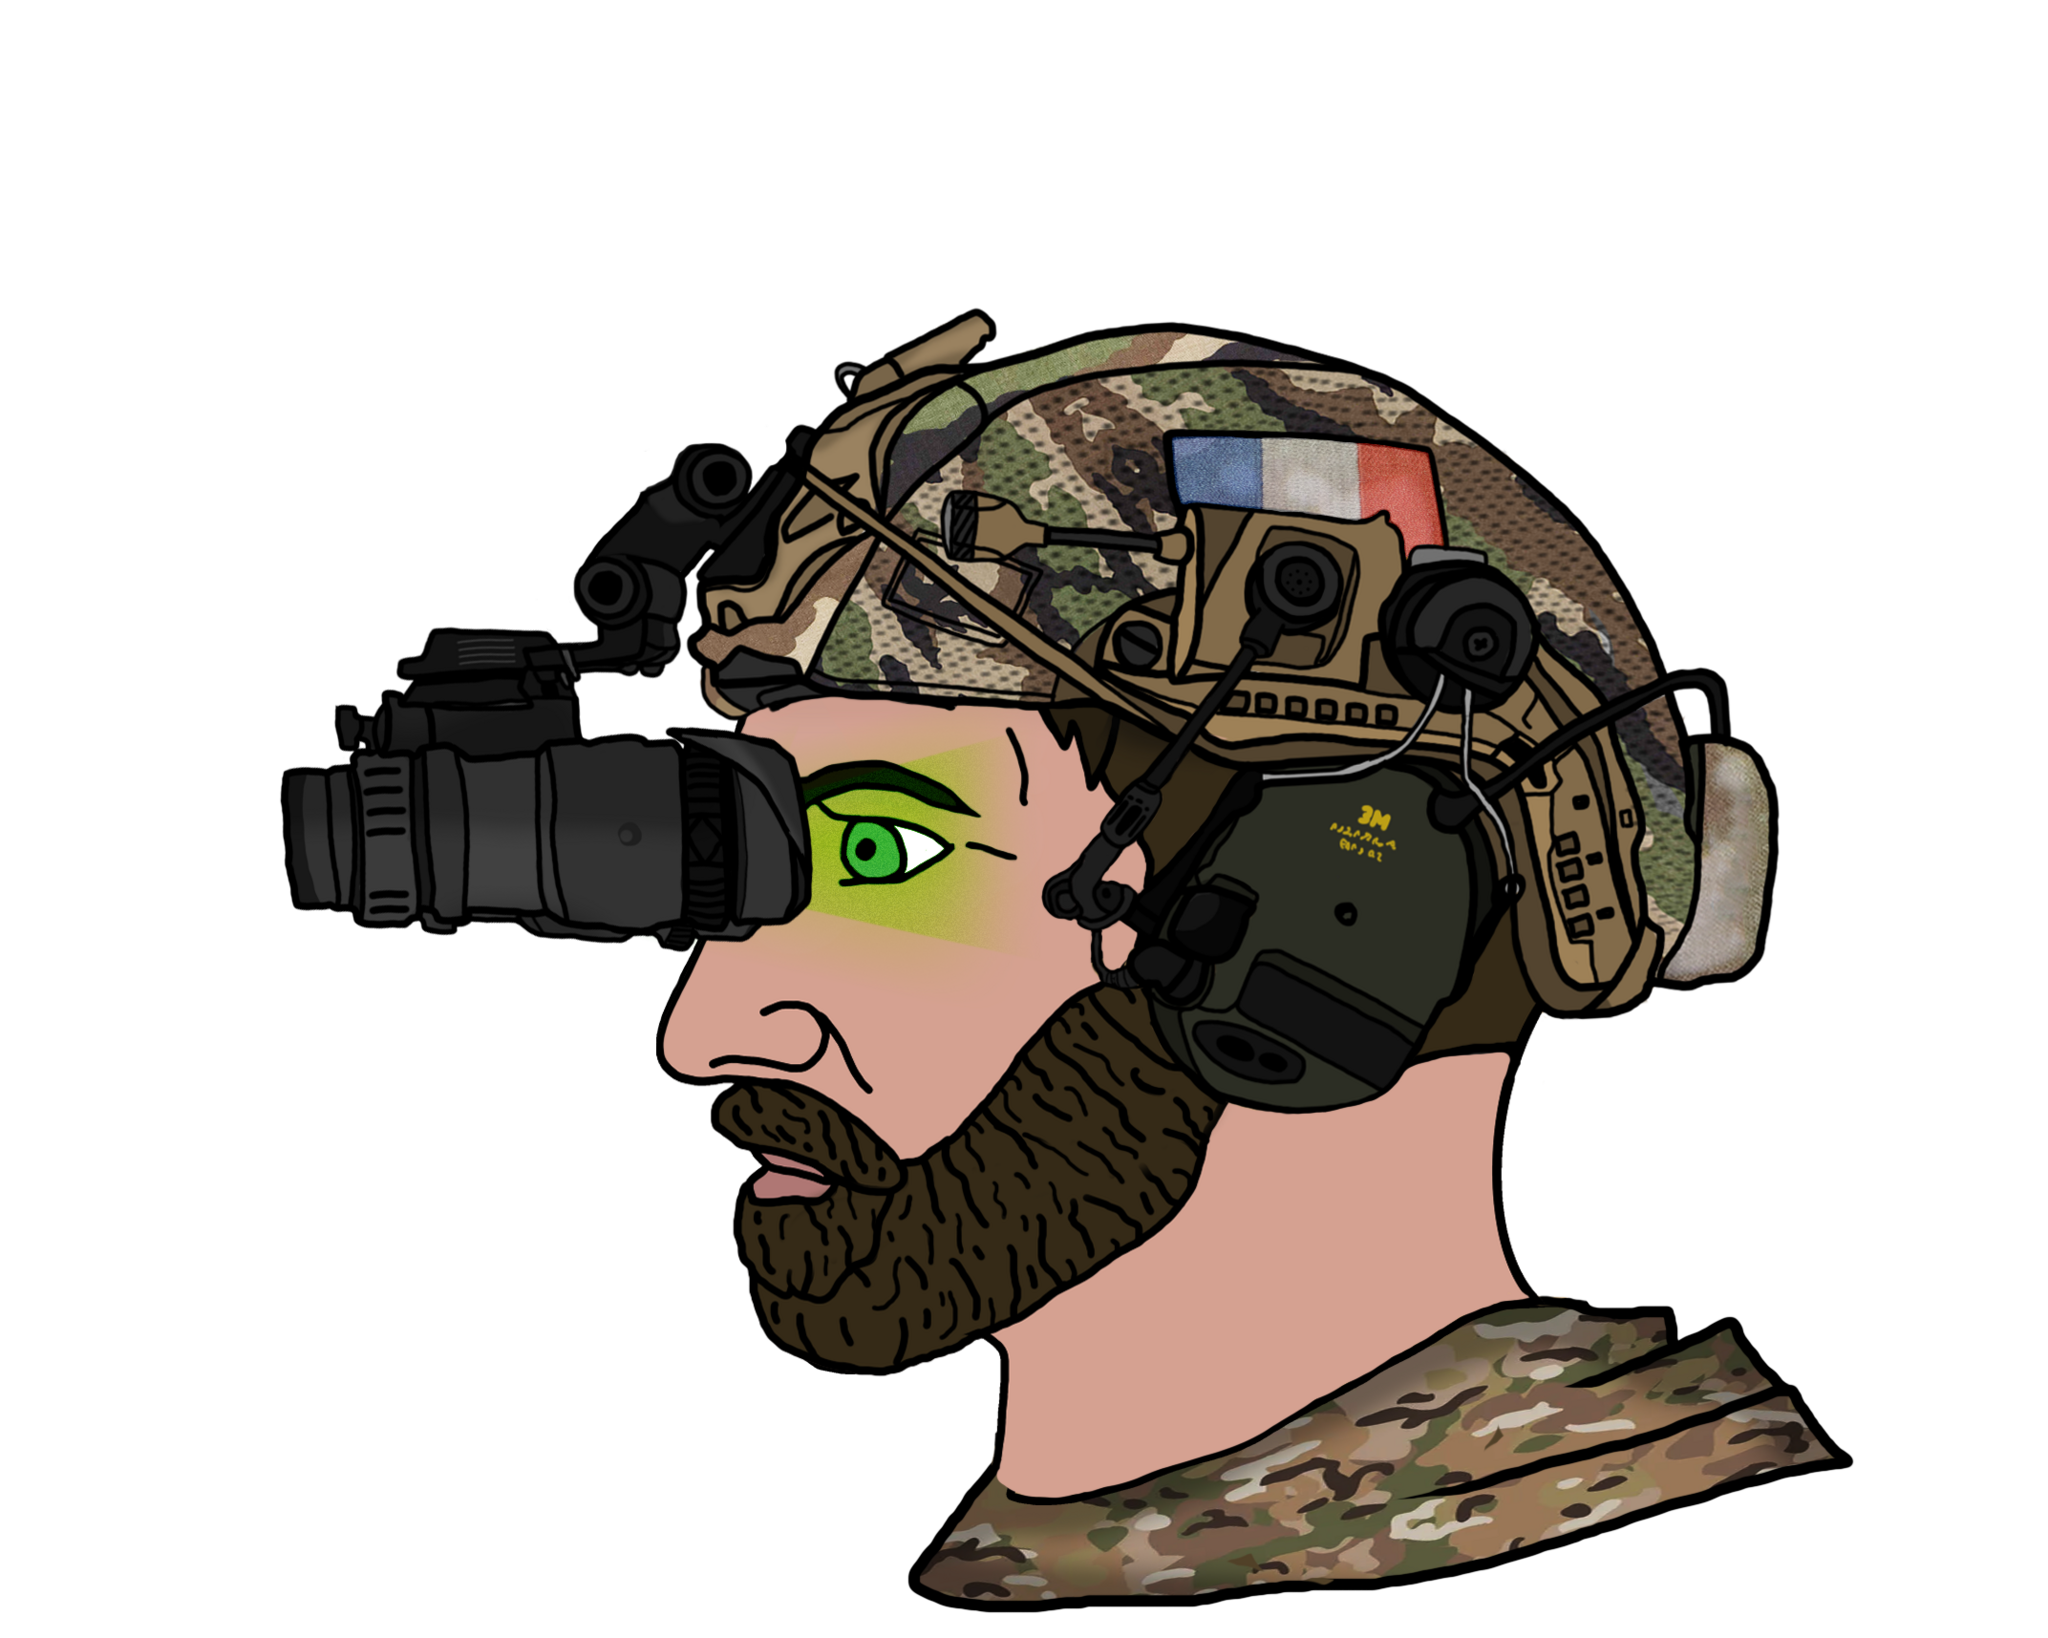
Label: 4_Yes_Chad